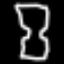
Label: hourglass